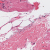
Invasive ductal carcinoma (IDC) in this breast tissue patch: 0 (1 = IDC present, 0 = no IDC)